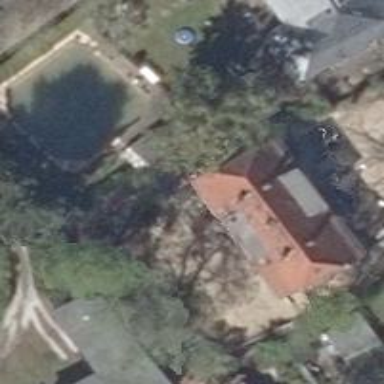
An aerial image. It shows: Detached building with half-hipped roof.